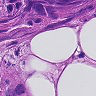
Metastatic tissue present: yes